Question: I'm using Google reCAPTCHA on joomla admini login section, Validation works fine.
Captcha validation added to 'administrator/components/com_login/models/login.php'
'''
$privatekey = "myprivatekey";
$resp = recaptcha_check_answer (
$privatekey,
$_SERVER["REMOTE_ADDR"],
JRequest::getVar('recaptcha_challenge_field', '', 'method', 'recaptcha_challenge_field'),
JRequest::getVar('recaptcha_response_field', '', 'method', 'recaptcha_response_field')
);
if (!$resp->is_valid) {
//die('Incorrect Captcha...');
}else{
$credentials = array(
'username' => JRequest::getVar('username', '', 'method', 'username'),
'password' => JRequest::getVar('passwd', '', 'post', 'string', JREQUEST_ALLOWRAW)
);
$this->setState('credentials', $credentials);
}
'''
What should I use instead of '//die('Incorrect Captcha...');' to output Error in login page?

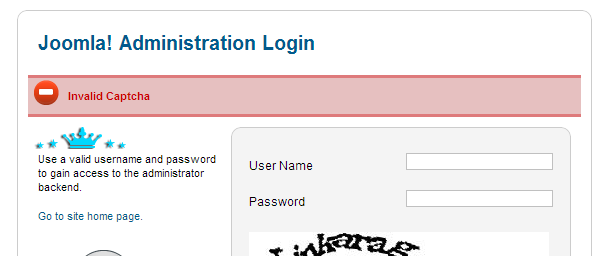
Answer: Try this-
'''
$app = JFactory::getApplication();
$app->enqueueMessage('Incorrect Captcha...', 'error');
$app->redirect(JURI::base());
'''